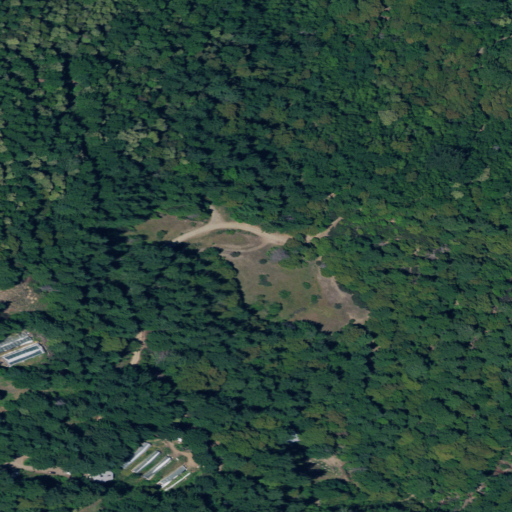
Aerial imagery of gap in California named Windy Gap containing evergreen forest, open development, medium intensity development, and low intensity development